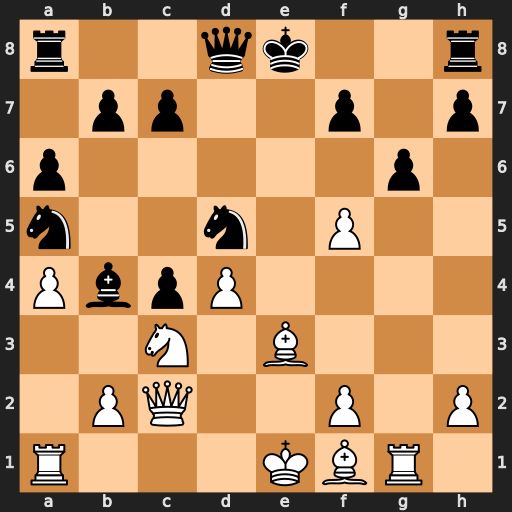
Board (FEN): r2qk2r/1pp2p1p/p5p1/n2n1P2/PbpP4/2N1B3/1PQ2P1P/R3KBR1
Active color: w
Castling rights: Qkq
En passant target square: -
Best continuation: Qe4+ Ne7 f6 O-O fxe7